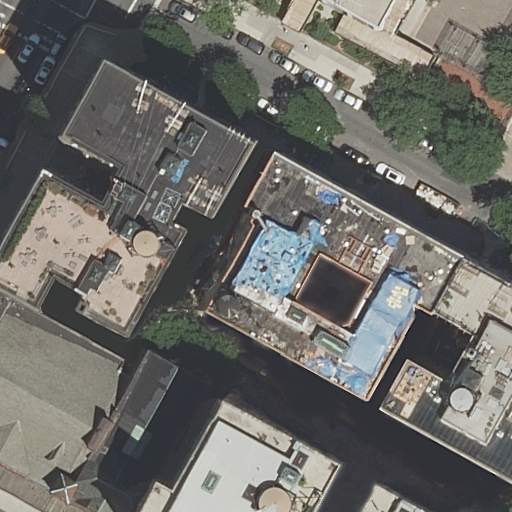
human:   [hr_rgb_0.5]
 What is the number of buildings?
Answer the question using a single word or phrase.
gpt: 7

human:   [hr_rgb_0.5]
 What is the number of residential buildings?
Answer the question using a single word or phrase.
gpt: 7

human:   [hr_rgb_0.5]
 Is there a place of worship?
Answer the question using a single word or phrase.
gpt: yes

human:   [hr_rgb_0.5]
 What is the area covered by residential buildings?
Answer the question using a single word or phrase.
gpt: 6711m2

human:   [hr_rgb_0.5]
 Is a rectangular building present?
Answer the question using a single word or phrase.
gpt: yes

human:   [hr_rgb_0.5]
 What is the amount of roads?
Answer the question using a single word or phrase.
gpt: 2

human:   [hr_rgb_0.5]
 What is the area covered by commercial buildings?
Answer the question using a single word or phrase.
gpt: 0m2

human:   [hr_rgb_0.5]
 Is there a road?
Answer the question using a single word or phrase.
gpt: yes

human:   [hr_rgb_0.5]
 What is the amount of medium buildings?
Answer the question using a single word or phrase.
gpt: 0

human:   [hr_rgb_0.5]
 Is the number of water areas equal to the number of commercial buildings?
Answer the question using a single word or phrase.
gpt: yes

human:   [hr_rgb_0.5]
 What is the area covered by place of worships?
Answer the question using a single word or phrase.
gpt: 1168m2

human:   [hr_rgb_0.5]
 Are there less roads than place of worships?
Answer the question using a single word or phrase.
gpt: no

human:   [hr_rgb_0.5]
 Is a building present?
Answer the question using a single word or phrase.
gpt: yes

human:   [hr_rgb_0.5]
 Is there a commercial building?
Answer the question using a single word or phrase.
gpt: no

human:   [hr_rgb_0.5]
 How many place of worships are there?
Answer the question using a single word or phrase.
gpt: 1

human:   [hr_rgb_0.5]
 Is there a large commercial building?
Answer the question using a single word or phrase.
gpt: no

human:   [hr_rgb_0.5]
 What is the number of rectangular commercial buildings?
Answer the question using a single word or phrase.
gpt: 0

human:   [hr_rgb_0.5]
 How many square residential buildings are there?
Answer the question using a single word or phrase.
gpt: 0

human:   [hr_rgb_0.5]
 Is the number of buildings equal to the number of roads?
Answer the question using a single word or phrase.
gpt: no

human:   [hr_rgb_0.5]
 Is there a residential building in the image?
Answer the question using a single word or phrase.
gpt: yes

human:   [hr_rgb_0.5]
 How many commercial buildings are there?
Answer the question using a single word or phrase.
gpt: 0

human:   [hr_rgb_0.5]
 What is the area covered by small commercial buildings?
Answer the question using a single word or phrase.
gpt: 0m2

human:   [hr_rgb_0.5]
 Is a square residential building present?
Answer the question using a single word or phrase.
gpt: no

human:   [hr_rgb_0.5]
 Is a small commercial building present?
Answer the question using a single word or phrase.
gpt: no

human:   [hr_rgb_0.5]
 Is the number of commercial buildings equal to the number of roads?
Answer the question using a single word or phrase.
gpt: no

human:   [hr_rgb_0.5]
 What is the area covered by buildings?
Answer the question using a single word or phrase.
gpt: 6711m2

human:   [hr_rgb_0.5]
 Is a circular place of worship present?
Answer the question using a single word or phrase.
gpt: no

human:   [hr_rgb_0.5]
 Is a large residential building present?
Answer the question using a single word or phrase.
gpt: yes

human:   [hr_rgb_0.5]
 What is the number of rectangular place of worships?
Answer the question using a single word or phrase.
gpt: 0

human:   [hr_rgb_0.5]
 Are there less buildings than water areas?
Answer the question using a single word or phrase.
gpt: no

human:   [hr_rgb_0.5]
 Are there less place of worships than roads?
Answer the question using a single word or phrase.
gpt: yes

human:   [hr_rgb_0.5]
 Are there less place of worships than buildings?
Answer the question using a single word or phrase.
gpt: yes

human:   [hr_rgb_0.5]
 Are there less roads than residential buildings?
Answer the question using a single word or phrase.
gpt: yes

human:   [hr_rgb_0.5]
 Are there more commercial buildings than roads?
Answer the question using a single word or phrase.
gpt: no

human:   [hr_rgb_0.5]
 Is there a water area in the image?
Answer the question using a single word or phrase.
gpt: no

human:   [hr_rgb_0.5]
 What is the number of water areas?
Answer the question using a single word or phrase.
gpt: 0

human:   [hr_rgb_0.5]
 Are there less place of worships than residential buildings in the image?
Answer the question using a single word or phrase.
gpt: yes

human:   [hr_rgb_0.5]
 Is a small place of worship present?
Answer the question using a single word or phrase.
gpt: no

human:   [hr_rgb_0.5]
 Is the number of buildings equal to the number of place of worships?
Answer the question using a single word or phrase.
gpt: no

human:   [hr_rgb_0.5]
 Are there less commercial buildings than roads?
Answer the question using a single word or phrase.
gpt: yes

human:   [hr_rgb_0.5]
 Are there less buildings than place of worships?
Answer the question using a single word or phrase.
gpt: no

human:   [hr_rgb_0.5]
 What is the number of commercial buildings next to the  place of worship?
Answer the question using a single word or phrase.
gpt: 0

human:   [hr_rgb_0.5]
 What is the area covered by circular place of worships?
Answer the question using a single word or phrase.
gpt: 0m2

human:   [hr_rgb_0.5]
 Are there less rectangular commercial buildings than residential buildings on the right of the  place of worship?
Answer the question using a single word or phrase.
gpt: yes

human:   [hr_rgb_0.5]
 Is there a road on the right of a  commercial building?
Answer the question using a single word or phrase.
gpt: no

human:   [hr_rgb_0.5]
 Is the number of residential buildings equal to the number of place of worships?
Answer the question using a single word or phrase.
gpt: no

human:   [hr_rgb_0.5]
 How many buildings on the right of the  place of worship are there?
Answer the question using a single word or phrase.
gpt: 5

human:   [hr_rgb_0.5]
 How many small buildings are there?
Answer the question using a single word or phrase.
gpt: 1

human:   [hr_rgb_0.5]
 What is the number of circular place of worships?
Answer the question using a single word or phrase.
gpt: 0

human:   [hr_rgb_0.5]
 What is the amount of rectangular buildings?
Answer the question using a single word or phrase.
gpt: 2

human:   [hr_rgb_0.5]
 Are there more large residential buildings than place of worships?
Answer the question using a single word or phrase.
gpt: yes

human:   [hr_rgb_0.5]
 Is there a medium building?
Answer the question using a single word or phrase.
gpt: no

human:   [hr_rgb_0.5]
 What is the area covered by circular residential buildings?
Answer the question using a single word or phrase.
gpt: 0m2

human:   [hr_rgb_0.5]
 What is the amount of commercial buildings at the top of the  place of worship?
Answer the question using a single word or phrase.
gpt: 0

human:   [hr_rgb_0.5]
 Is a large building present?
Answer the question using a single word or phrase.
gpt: yes

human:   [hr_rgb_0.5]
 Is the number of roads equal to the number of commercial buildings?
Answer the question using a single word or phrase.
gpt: no

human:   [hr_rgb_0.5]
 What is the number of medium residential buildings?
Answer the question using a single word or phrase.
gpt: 0

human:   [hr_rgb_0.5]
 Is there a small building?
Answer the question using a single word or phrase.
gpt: yes

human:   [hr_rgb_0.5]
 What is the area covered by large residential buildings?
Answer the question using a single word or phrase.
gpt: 6680m2

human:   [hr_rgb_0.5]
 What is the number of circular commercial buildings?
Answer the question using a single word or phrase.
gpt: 0

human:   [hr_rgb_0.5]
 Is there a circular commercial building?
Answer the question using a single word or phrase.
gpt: no

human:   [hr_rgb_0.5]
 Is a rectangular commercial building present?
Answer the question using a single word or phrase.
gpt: no

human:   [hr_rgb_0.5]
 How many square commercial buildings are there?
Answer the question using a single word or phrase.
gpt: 0

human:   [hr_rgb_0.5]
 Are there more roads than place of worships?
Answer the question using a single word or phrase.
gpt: yes